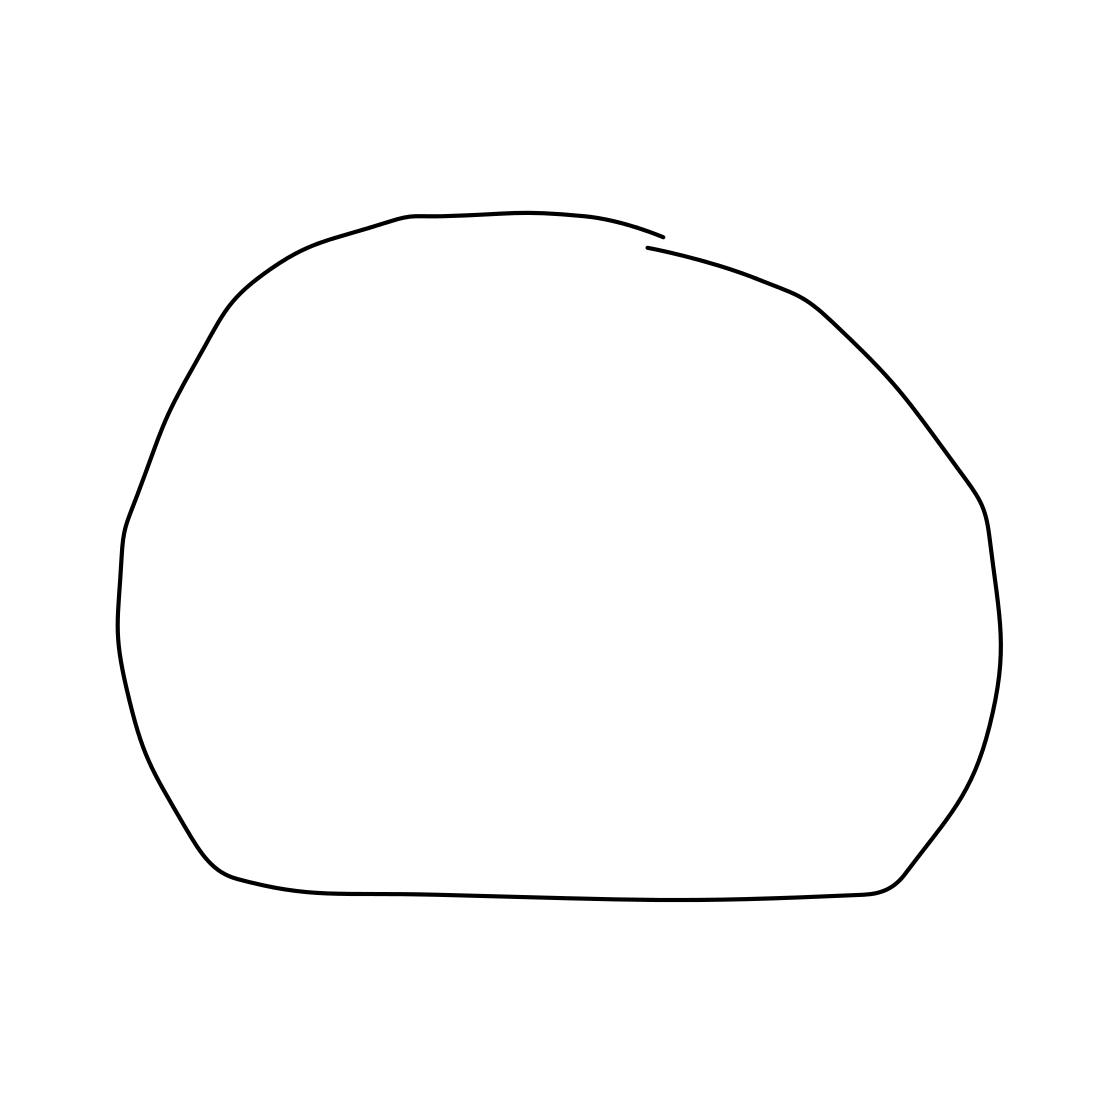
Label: moon